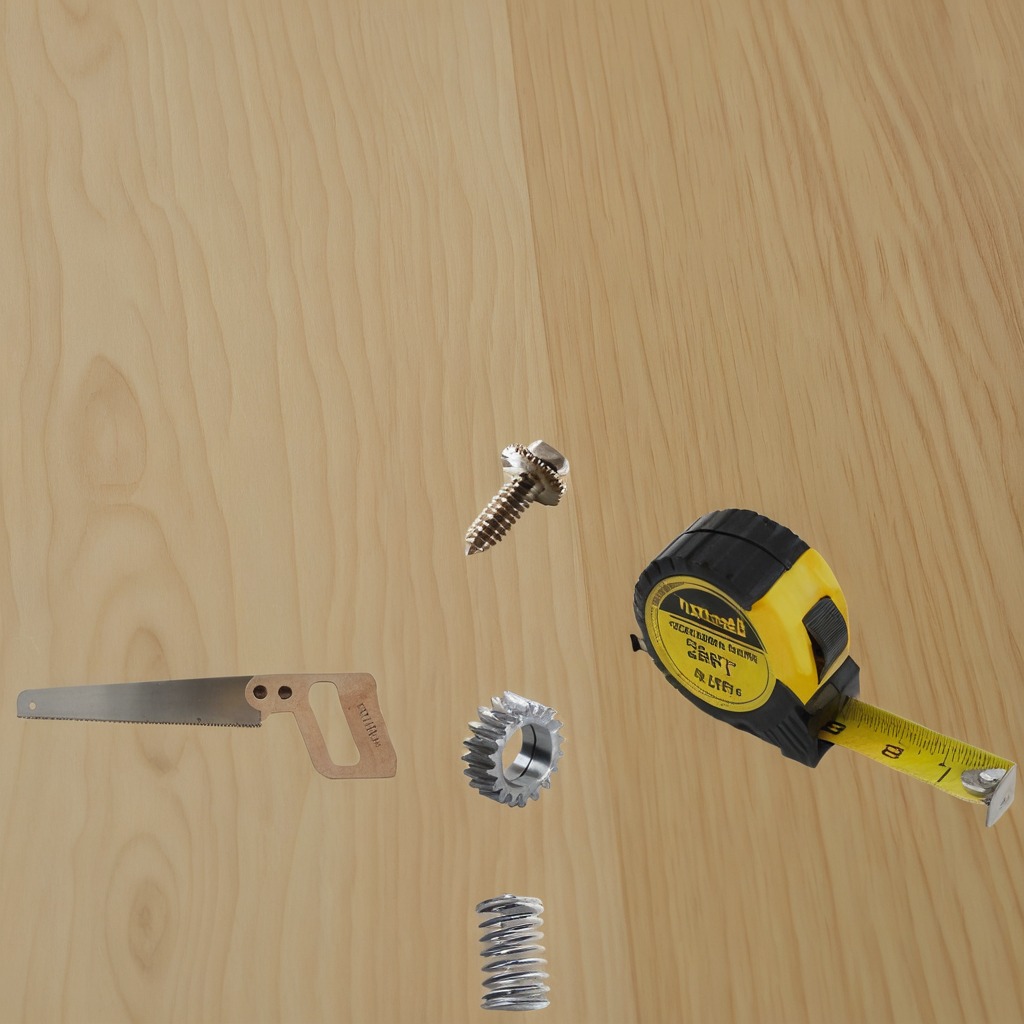
A steel gear with teeth, a measuring tape, a metal machine screw, a coiled metal spring, and a handheld metal saw are lying on the plywood surface.